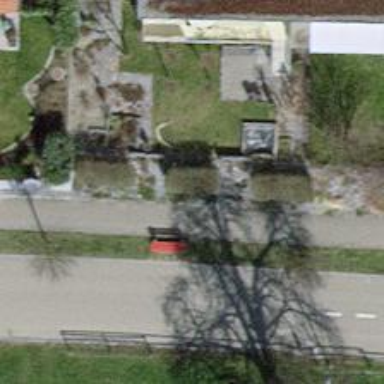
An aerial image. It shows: Bench.